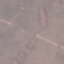
Label: HerbaceousVegetation